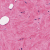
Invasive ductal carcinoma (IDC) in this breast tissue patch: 0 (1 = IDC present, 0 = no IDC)